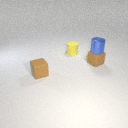
small brown rubber cube to the right of small yellow rubber cylinder